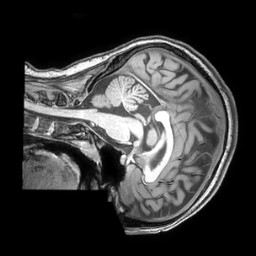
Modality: T1w
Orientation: sagittal
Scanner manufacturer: philips
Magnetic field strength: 3 T
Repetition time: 0.008 s
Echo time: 0.0035 s